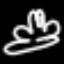
Label: frog